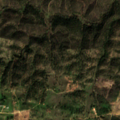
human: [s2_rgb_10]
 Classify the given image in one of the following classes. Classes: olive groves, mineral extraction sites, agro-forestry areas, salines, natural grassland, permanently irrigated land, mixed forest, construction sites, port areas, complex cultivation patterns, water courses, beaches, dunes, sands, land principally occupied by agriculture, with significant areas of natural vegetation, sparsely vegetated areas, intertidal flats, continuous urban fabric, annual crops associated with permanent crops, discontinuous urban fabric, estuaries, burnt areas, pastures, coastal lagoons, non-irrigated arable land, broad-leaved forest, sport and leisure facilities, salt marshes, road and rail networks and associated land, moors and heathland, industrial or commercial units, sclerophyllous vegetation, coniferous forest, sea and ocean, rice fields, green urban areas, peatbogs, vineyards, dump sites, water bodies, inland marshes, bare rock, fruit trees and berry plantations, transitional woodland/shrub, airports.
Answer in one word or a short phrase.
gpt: non-irrigated arable land, agro-forestry areas, broad-leaved forest